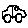
Label: car